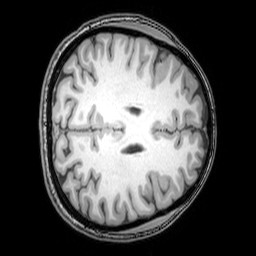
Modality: T1w
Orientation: axial
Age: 26
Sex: female
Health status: healthy
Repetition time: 0.081 s
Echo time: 0.037 s